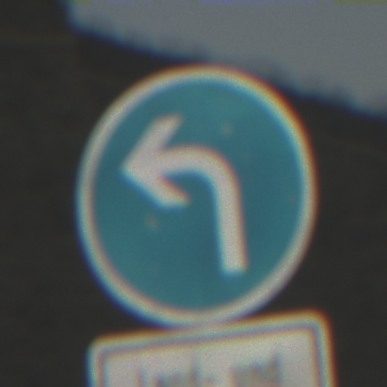
Verkehrszeichen: VorgeschriebeneFahrtrichtungLinks
Zusatzzeichen unten: BesondereFahrzeugeUndTransportgueter8
Umgebung: Outdoor, Suburban
Tageszeit: MorningAfternoon
Wetter: Clear
Licht: Natural
Jahreszeit: NotSpecified
Kontrast: HighContrast